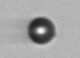
Label: bead